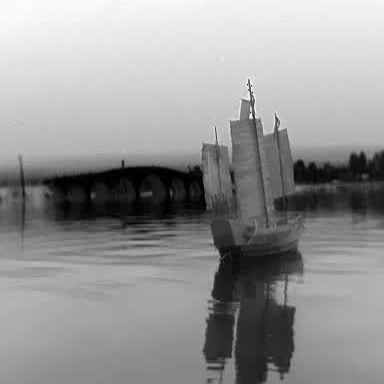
There is a sailboat in the infrared image.